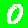
Digit: 0